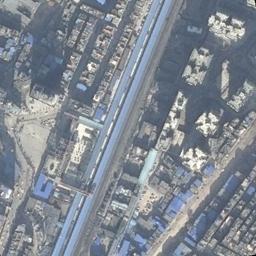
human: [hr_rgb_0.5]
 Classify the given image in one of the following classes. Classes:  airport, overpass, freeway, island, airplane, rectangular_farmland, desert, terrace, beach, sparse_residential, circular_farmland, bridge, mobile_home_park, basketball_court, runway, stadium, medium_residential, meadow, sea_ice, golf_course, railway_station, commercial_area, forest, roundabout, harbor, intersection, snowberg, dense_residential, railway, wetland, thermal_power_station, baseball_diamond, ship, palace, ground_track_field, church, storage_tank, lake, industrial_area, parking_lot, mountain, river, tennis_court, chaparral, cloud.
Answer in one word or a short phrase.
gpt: railway_station